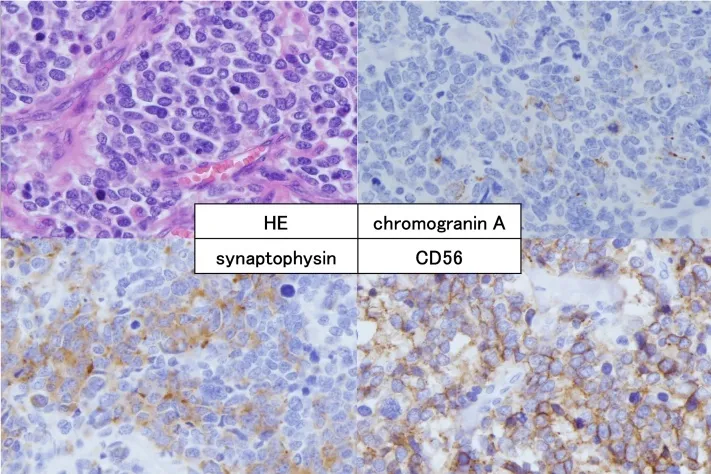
Immunohistochemical findings. Tumor cells were reactive with synaptophysin, chromogranin A stain, and CD56.
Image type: pathology (immunostaining)